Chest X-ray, PA view. Patient: 20 years old, sex F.
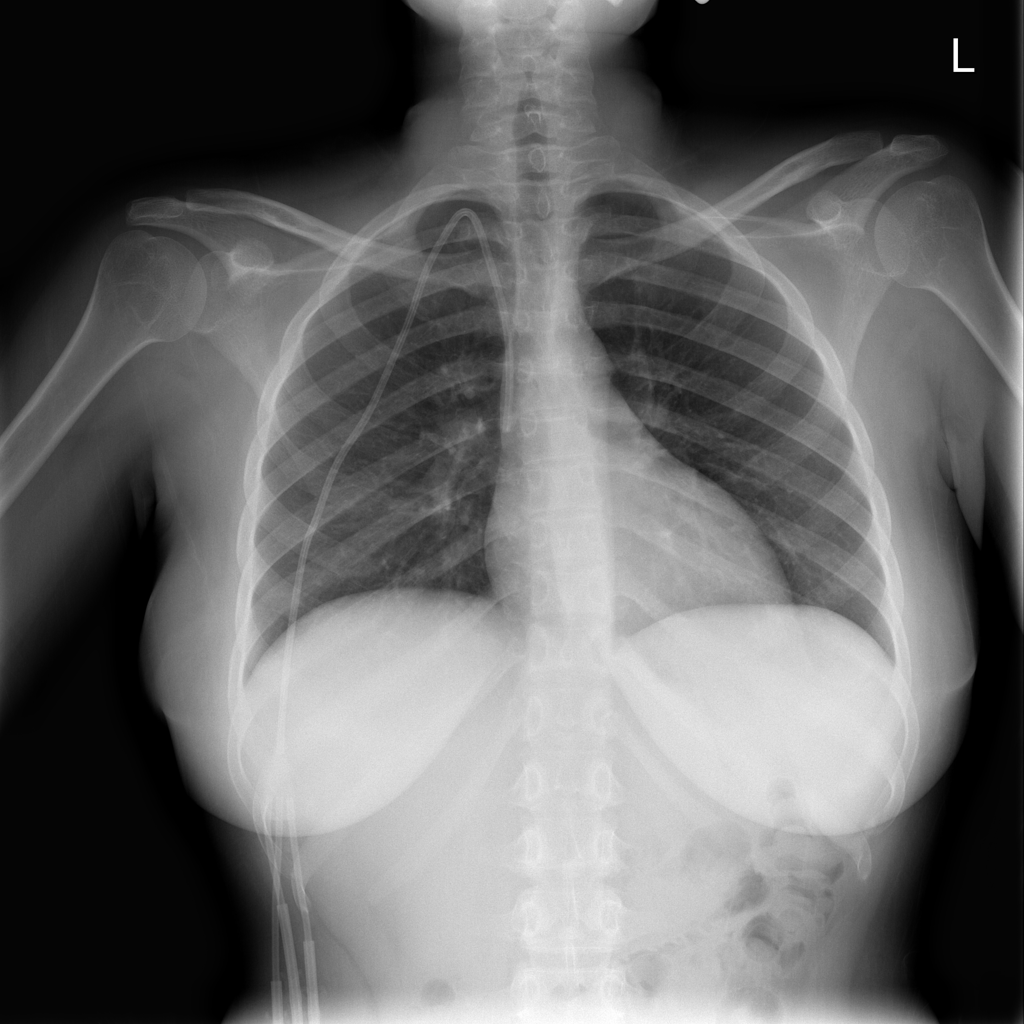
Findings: No Finding